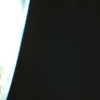
Label: space